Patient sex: M
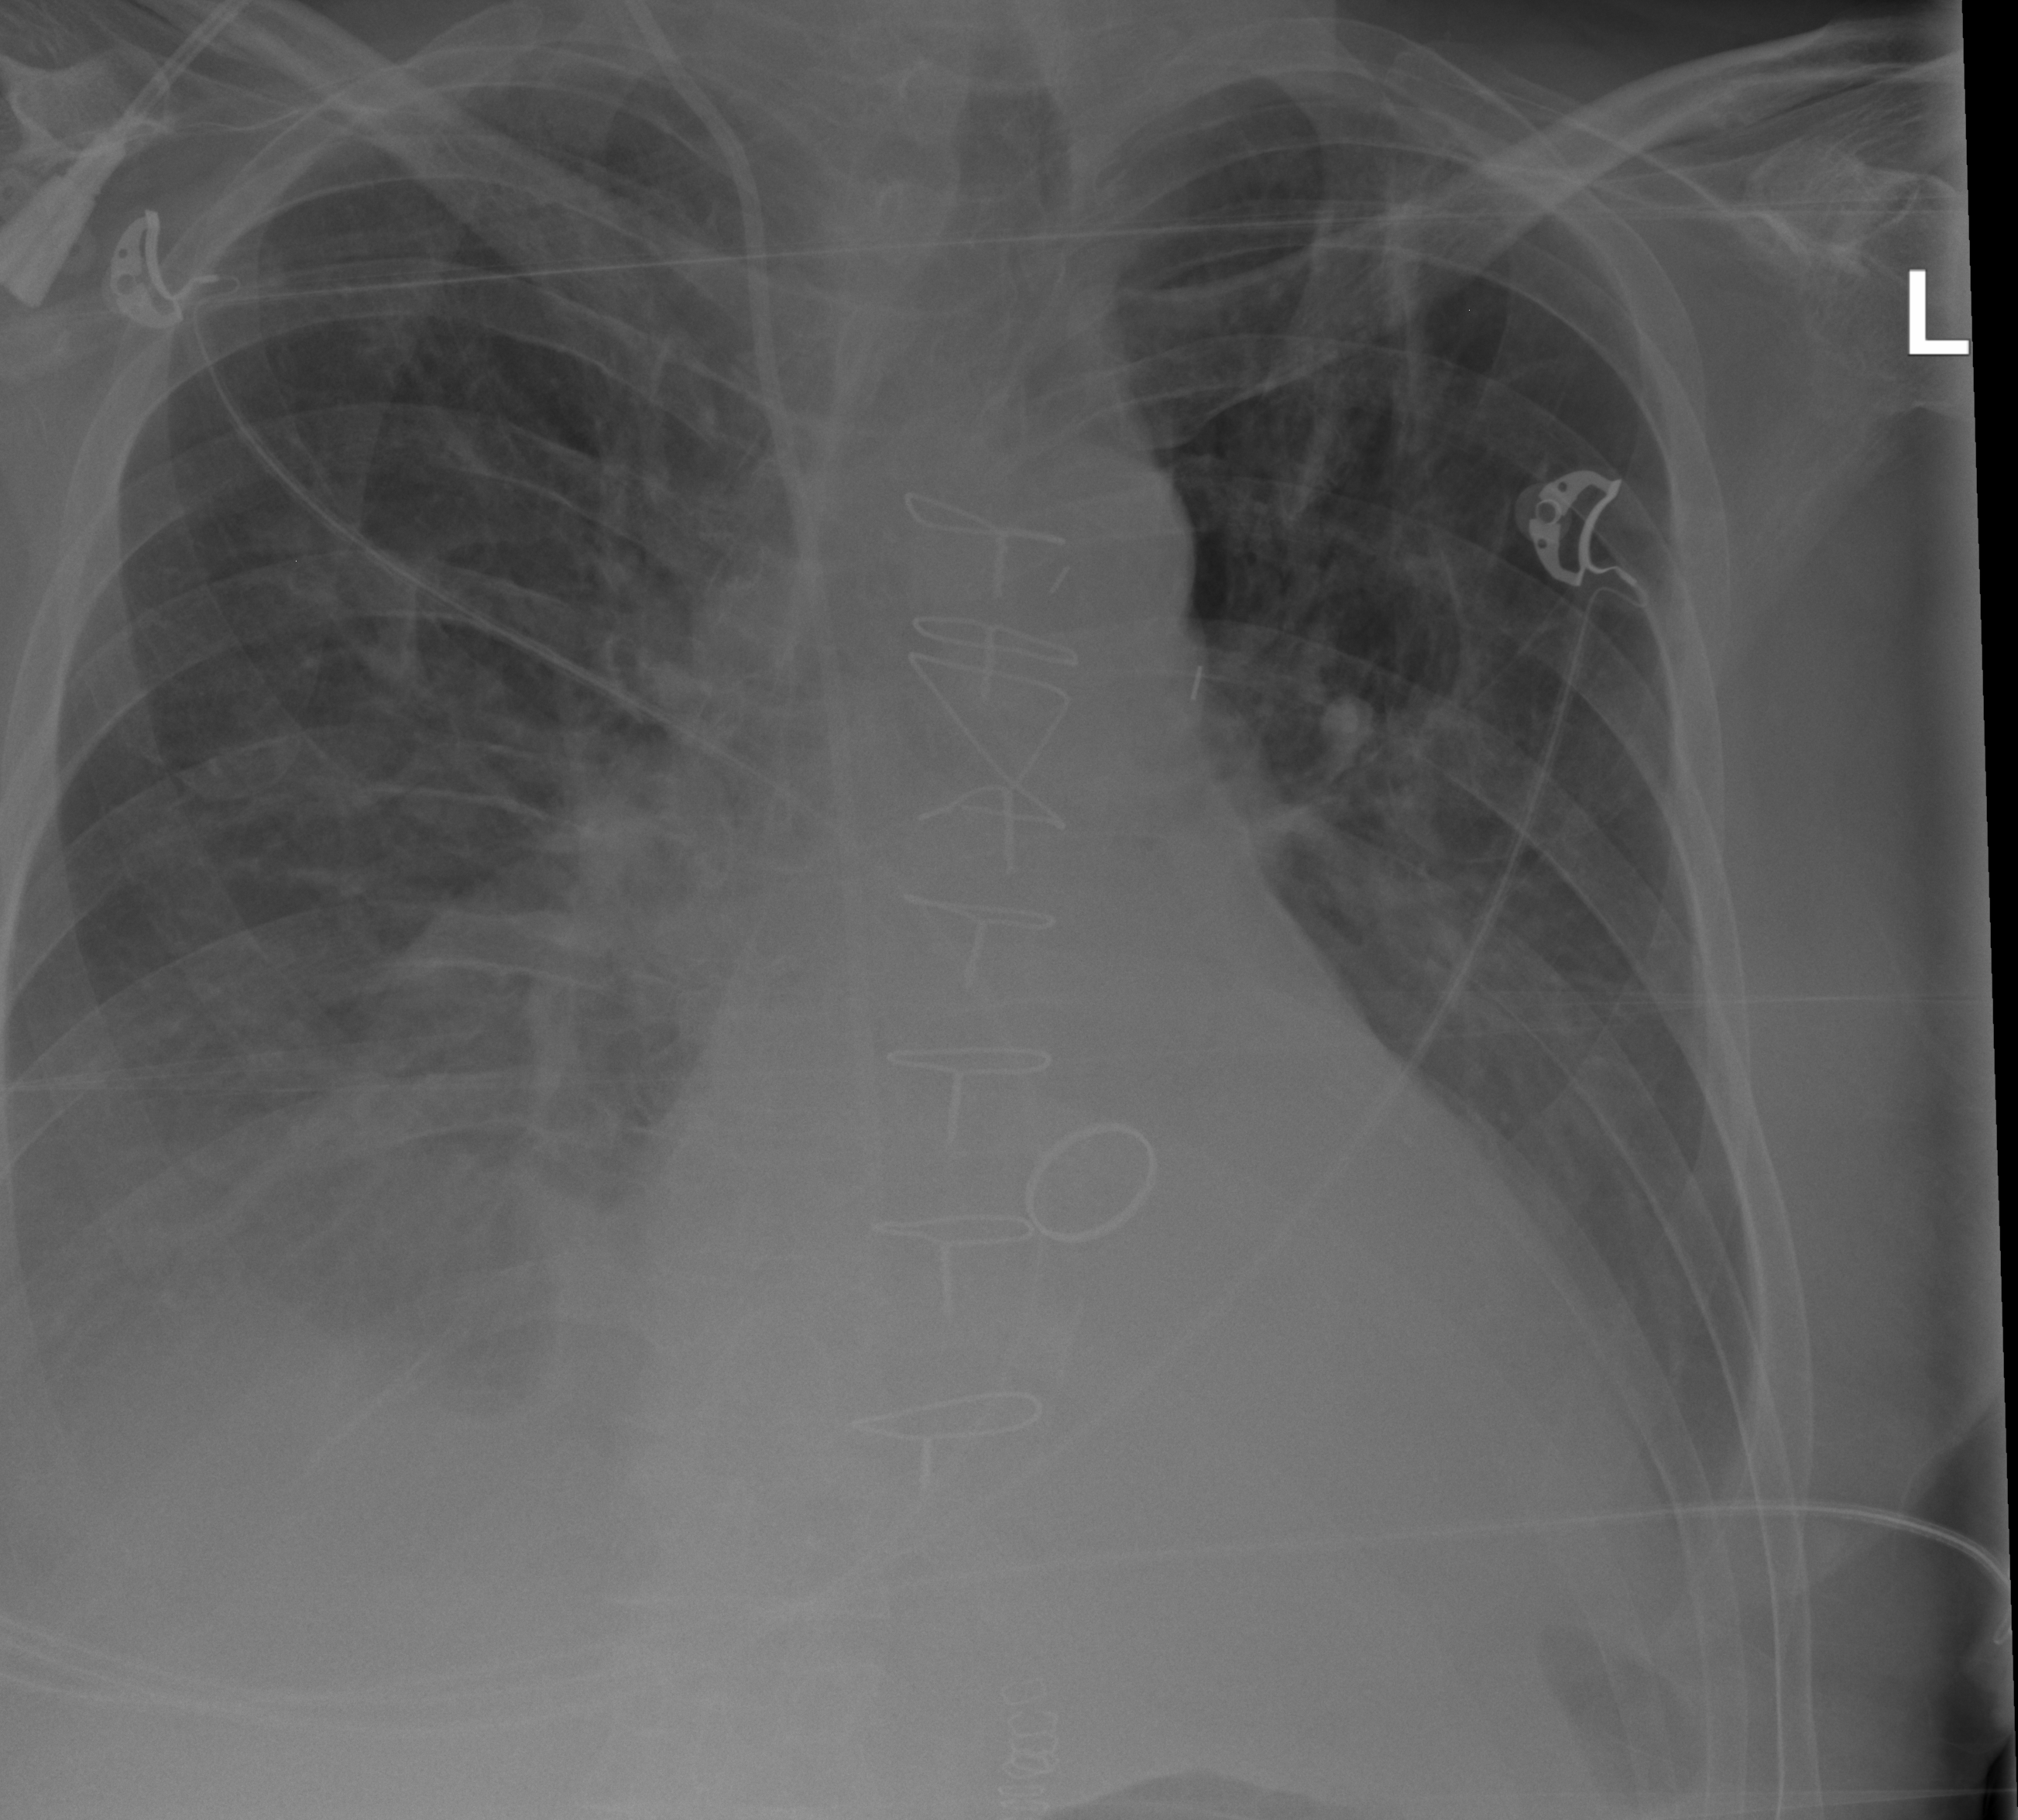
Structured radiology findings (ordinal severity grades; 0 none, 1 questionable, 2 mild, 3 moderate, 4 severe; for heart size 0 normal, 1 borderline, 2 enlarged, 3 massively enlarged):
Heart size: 2
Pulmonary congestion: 2
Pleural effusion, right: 2
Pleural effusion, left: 2
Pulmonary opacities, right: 2
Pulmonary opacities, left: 2
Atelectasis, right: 2
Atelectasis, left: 2